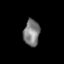
Tissue: skin
Cell type: Others
Senescence score: 0.7333
Nuclear area (px): 418
Mean DAPI intensity: 125.251